Question: I am working on an Android app (API 15 and below). In my UI I have a TextView element that I would like people to be able to select and copy from. Here is what my element looks like:
'''
<LinearLayout
android:orientation="horizontal"
android:layout_width="match_parent"
android:layout_height="match_parent"
android:padding="20dp" />
<TextView
android:id="@+id/chat_info"
android:layout_width="wrap_content"
android:layout_height="wrap_content"
android:layout_weight="0"
android:padding="8dp" />
<TextView
android:id="@+id/chat_message"
android:layout_width="0dp"
android:layout_height="wrap_content"
android:layout_weight="1"
android:layout_margin="2dp"
android:padding="8dp"
android:textSize="18sp"
android:gravity="right"
android:textColor="@color/BLACK"
android:textIsSelectable="true"/>
</LinearLayout>
'''
This TextView sits within a ListView that is populated with a SimpleCursorAdapter. This ListView looks like this:
'''
<ListView
android:id="@+id/chat_text_display"
android:layout_width="match_parent"
android:layout_height="0dp"
android:layout_weight="1"
android:layout_marginTop="2dp"
android:layout_marginRight="2dp"
android:layout_marginBottom="2dp"
android:layout_marginLeft="2dp"
android:padding="5dp"
android:background="@color/WHITE"
android:divider="@null"
android:divider_height="0dp"
android:stackFromBottom="true"
android:transcriptMode="alwaysScroll"/>
'''
The ListView is within a LinearLayout:
'''
<?xml version="1.0" encoding="utf-8"?>
<LinearLayout xmlns:android="http://schemas.android.com/apk/res/android"
android:orientation="vertical"
android:layout_width="match_parent"
android:layout_height="match_parent"
android:background="@drawable/custom_border">
<ListView
android:id="@+id/chat_text_display"
android:layout_width="match_parent"
android:layout_height="0dp"
android:layout_weight="1"
android:layout_marginTop="2dp"
android:layout_marginRight="2dp"
android:layout_marginBottom="2dp"
android:layout_marginLeft="2dp"
android:padding="5dp"
android:background="@color/WHITE"
android:divider="@null"
android:dividerHeight="0dp"
android:stackFromBottom="true"
android:transcriptMode="alwaysScroll"/>
<LinearLayout
android:layout_width="match_parent"
android:layout_height="wrap_content"
android:layout_weight="0"
android:orientation="horizontal"
android:layout_marginTop="2dp"
android:layout_marginRight="1dp"
android:layout_marginBottom="2dp"
android:layout_marginLeft="2dp">
<Button
android:id="@+id/text_send"
android:layout_width="wrap_content"
android:layout_height="match_parent"
android:layout_weight="0"
android:layout_gravity="center_vertical"
android:enabled="false"
android:text="@string/chat_button"/>
<EditText
android:id="@+id/chat_text_compose"
android:layout_width="0dp"
android:layout_height="match_parent"
android:layout_weight="1"
android:minLines="3"
android:maxLines="3"
android:paddingLeft="8dp"
android:background="@color/WHITE"
android:hint="@string/chat_hint"/>
</LinearLayout>
</LinearLayout>
'''
Whenever I try to single-click the text in chat_info or chat_message, nothing happens. However, whenever I try to double-click the text:
1. my entire UI shifts down
2. a "toolbar" shows up at the top of the screen
3. the "toolbar" immediately goes away and my display shifts back up
In the "toolbar" this is what I see:

It looks like it is the copy dialog, but it goes away immediately.
I can insert a "stand alone" TextView within the LinearLayout with a 'android:textIsSelectable="true"' and the copy dialog works as it should; meaning that it will stay visible until I have selected "copy".
The last piece of information I can offer is that my LinearLayout is within a tabbed activity using fragments with a ViewPager. I just don't see how this can be the issue because, like I said, I can add another element (e.g., TextView) within the LinearLayout and the Copy dialog acts perfectly. I thought I would add this piece for full clarity.
All I am wanting to do is select the text in chat_info or chat_message so I can copy and paste the text elsewhere.
Any ideas?
When I select the text in the "chat_text_compose" EditText, the Copy toolbar appears normally. At this point, I successfully select the text in my TextView areas. Weird.
'''
public class Chat extends Fragment {
private View rootView;
@Override
public View onCreateView(LayoutInflater inflater, ViewGroup container, Bundle savedInstanceState) {
rootView = inflater.inflate(R.layout.chat, container, false);
return rootView;
}
@Override
public void onViewCreated(View rootView, Bundle savedInstanceState) {
super.onViewCreated(rootView, savedInstanceState);
displayChats();
}
@Override
public void onResume() {
super.onResume();
displayChats();
}
@Override
public View getView() {
final Button sendChatButton = (Button) rootView.findViewById(R.id.text_send);
final EditText chatEntryWindow = (EditText) rootView.findViewById(R.id.chat_text_compose);
// Check to see if the text entry field is empty. If it is empty, disable the "Send" button.
chatEntryWindow.addTextChangedListener(new TextWatcher() {
@Override
public void beforeTextChanged(CharSequence s, int start, int count, int after) {}
@Override
public void onTextChanged(CharSequence s, int start, int before, int count) {
if(s.length() != 0){
sendChatButton.setEnabled(true);
} else {
sendChatButton.setEnabled(false);
}
}
@Override
public void afterTextChanged(Editable s) {}
});
// Send the chat
if(sendChatButton != null) {
sendChatButton.setOnClickListener(new View.OnClickListener() {
@Override
public void onClick(View v) {
Date rightNow = new Date();
SimpleDateFormat timeSDF = new SimpleDateFormat(Constants.SIMPLE_TIME, Locale.US);
SimpleDateFormat dateSDF = new SimpleDateFormat(Constants.SIMPLE_DATE, Locale.US);
SharedPreferences myAppPreferences = getContext().getSharedPreferences(Constants.PREFS_NAME, Context.MODE_PRIVATE);
String message = chatEntryWindow.getText().toString();
String username = myAppPreferences.getString("username", Constants.TABLET_ID);
Message myMessage = new Message(true, username, message, 0, dateSDF.format(rightNow), timeSDF.format(rightNow));
if(!message.equals("")){
LogChat logChat = new LogChat(getActivity());
logChat.addNewMessage(myMessage);
new SendChat(getActivity(), message, username).execute();
chatEntryWindow.setText("");
sendChatButton.setEnabled(false);
if(v != null){
InputMethodManager inputMethodManager = (InputMethodManager) getContext().getSystemService(Context.INPUT_METHOD_SERVICE);
inputMethodManager.hideSoftInputFromWindow(v.getWindowToken(), 0);
}
displayChats();
}
}
});
}
return super.getView();
}
public void displayChats(){
DatabaseHelper myDBHelper = new DatabaseHelper(getActivity());
final Cursor chatsCursor = myDBHelper.getChatsCursor();
String[] fromColumns = {"messageInfo","messageText"};
int[] toViews = {R.id.chat_information, R.id.chat_message};
SimpleCursorAdapter simpleCursorAdapter = new SimpleCursorAdapter(getContext(), R.layout.line_of_chat, chatsCursor, fromColumns, toViews, 0);
ListView myListView = (ListView) rootView.findViewById(R.id.chat_text_display);
// Draw the list
myListView.setAdapter(simpleCursorAdapter);
myDBHelper.close();
}
}
'''
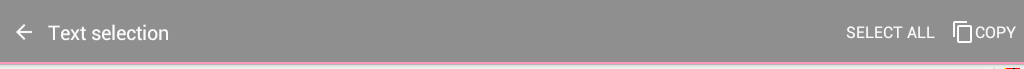
Answer: As an FYI, just in case anybody else comes around looking for an answer.
I gave up on trying it this way, using "android:textIsSelectable='true'", and went another route. Instead, I set an "onItemLongClickListener()" and used the ClipboardManager to grab the text within the chat:
'''
public void displayChats(){
final Context context = getContext();
final ClipboardManager clipboardManager = (ClipboardManager)context.getSystemService(context.CLIPBOARD_SERVICE);
DatabaseHelper myDBHelper = new DatabaseHelper(getActivity());
final Cursor chatsCursor = myDBHelper.getChatsCursor();
String[] fromColumns = {"messageInfo","messageText"};
int[] toViews = {R.id.chat_information, R.id.chat_message};
SimpleCursorAdapter simpleCursorAdapter = new SimpleCursorAdapter(getContext(), R.layout.line_of_chat, chatsCursor, fromColumns, toViews, 0);
ListView myListView = (ListView) rootView.findViewById(R.id.chat_text_display);
// Draw the list
myListView.setAdapter(simpleCursorAdapter);
myListView.setOnLongClickListener(new AdapterView.OnItemLongClickListener(){
@Override
public boolean onItemLongClick(AdapterView<?> parent, View view, int position, long id){
TextView chatText = (TextView)view.findViewById(R.id.chat_message);
ClipData clipData = ClipData.newPlainText("copied chat", chatText.getText.toString());
if(clipboardManager.hasPrimaryClip()){
Toast.makeText(this, "copied text", Toast.LENGTH_LONG).show();
}
return false;
}
});
myDBHelper.close();
}
'''